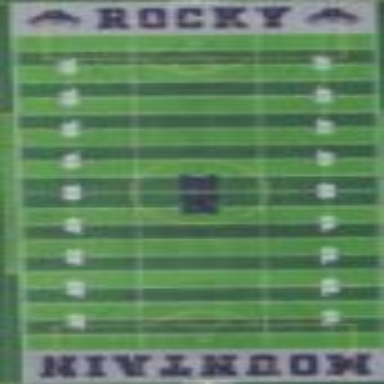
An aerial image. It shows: American football pitch.